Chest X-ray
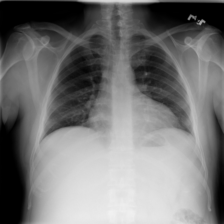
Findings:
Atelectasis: negative
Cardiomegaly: negative
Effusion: negative
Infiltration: negative
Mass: negative
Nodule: negative
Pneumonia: negative
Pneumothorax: negative
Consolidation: negative
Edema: negative
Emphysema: negative
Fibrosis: negative
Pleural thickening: negative
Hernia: negative